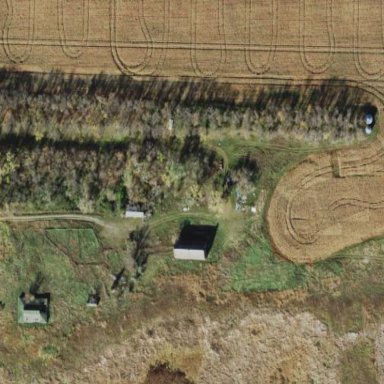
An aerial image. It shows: Farm.